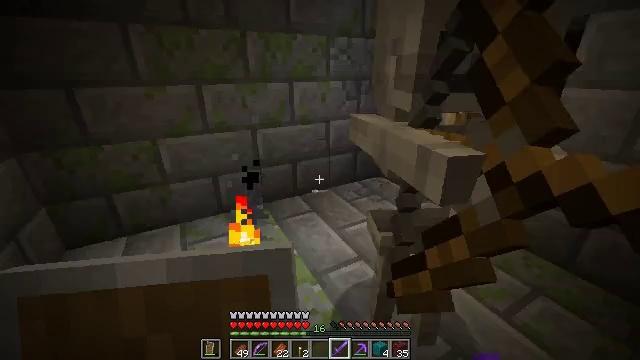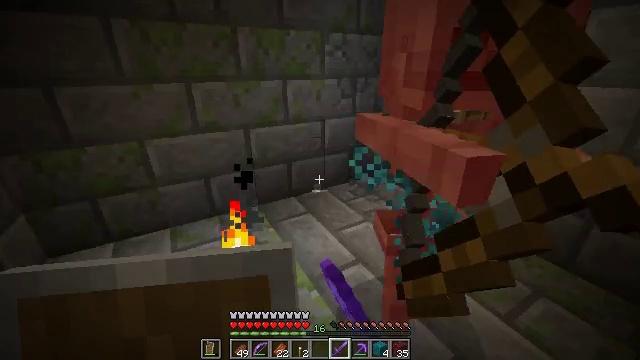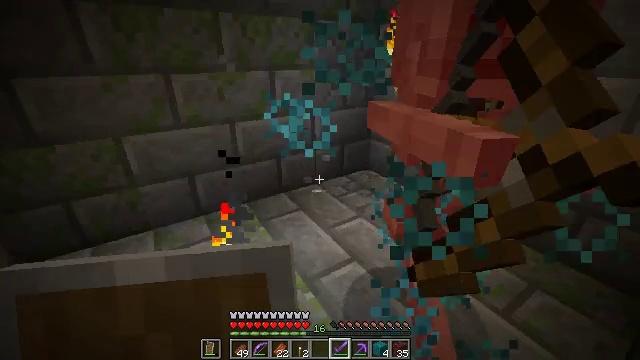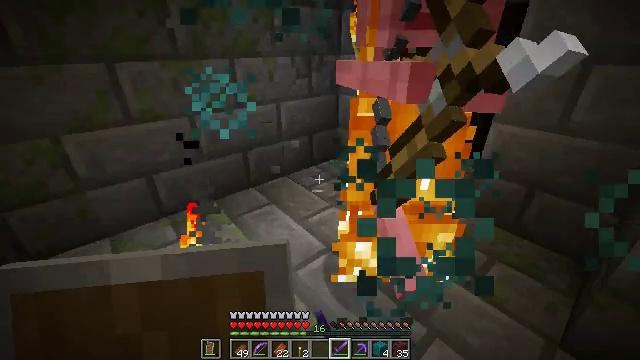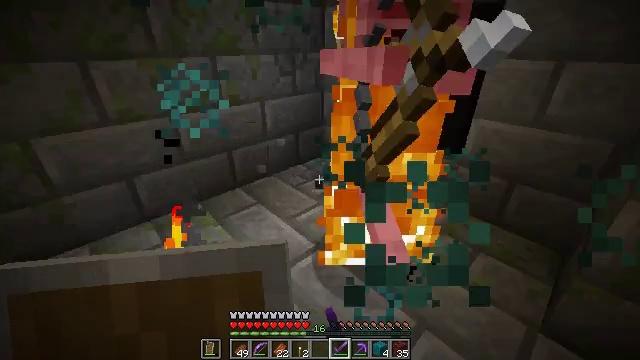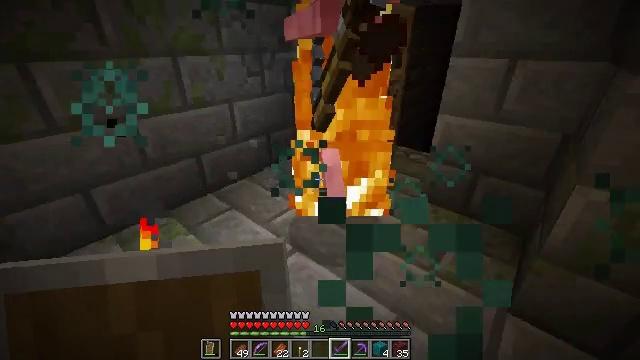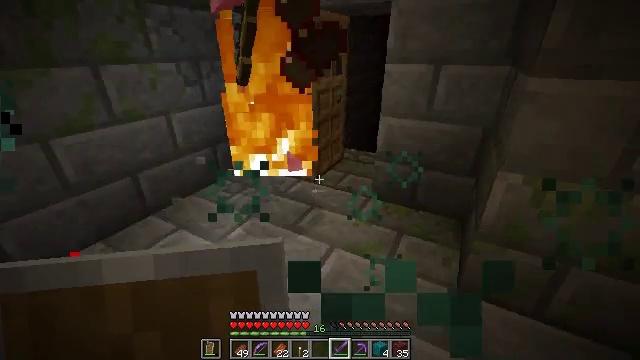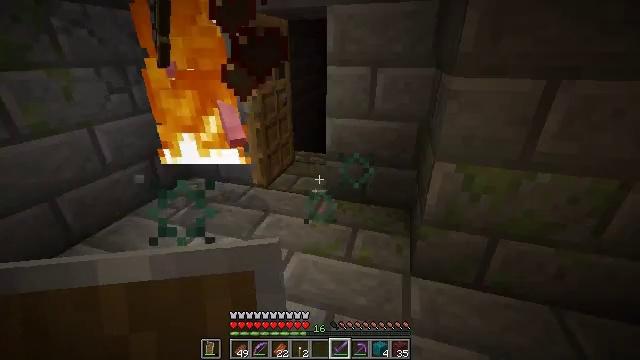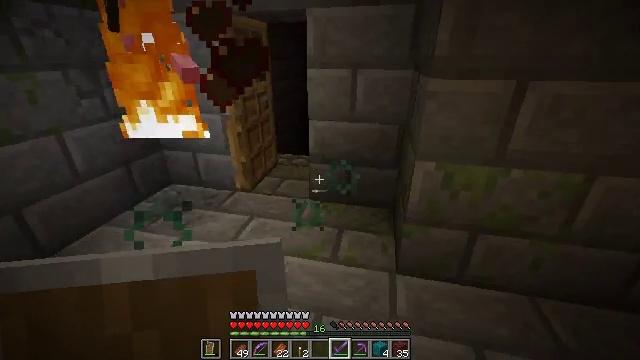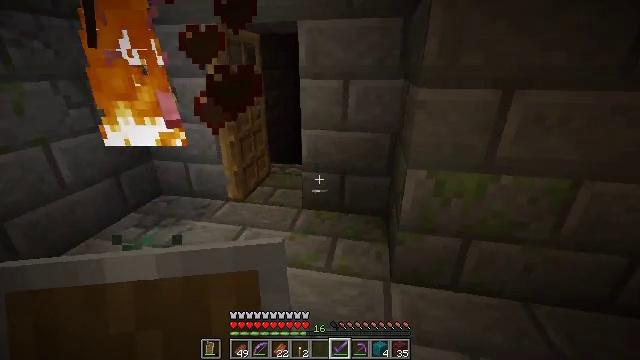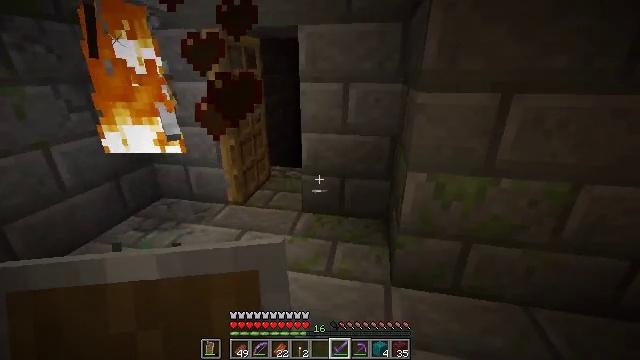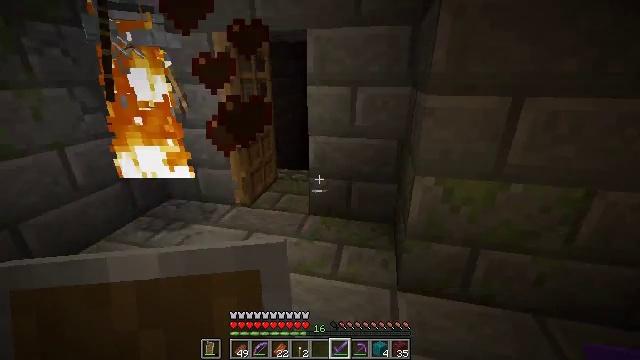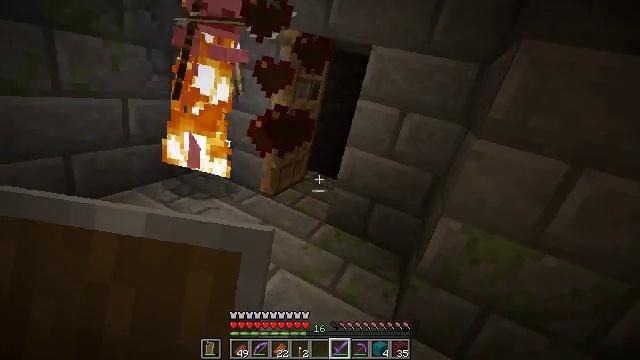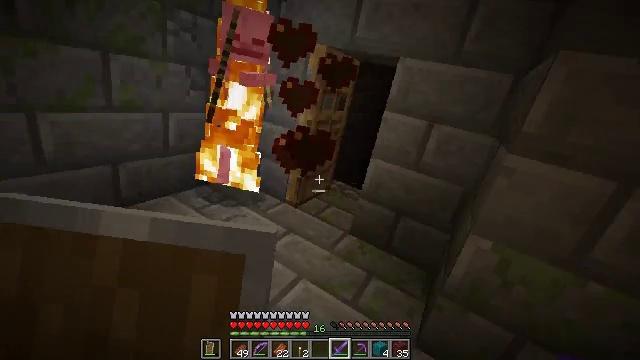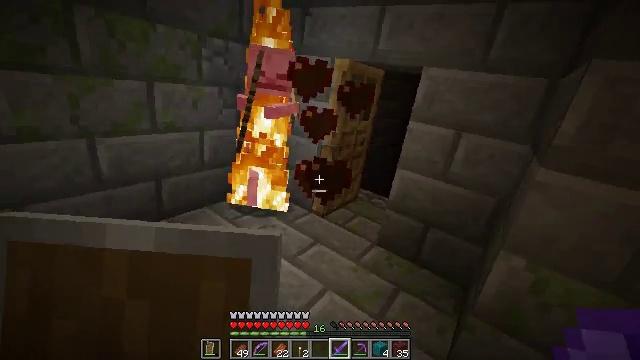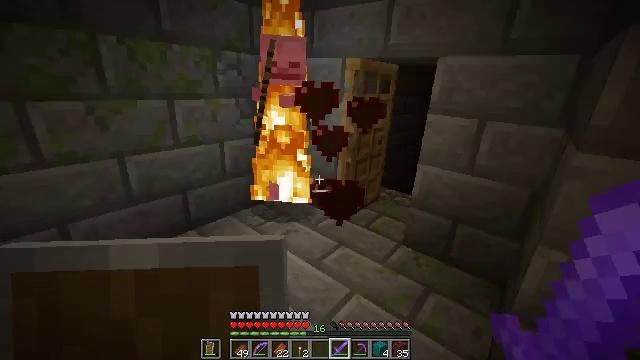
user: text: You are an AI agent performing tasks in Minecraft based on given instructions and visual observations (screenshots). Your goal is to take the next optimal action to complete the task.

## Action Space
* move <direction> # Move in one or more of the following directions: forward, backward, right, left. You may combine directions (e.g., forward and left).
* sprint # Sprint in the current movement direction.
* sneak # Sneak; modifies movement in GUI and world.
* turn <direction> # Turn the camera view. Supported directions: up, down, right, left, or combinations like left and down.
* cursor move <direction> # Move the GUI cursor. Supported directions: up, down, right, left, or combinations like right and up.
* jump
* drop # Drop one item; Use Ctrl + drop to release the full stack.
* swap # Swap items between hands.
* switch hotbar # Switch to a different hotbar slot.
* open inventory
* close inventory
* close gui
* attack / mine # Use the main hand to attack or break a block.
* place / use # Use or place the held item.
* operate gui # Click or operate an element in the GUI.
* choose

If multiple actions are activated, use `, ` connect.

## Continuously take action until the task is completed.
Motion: motion action
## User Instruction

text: Take down the wall torch for reuse.
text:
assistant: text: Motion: turn right, attack / mine
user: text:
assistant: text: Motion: turn right and down, attack / mine
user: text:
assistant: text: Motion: turn right and down, attack / mine
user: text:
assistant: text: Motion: turn right, attack / mine
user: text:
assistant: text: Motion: turn right, attack / mine
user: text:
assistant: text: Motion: turn right and up
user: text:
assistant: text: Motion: turn right
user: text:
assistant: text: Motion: turn right
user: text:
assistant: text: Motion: turn right and up
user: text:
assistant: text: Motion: no_op
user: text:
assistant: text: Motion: turn left
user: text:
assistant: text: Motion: turn left and up
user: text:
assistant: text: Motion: move forward, turn left
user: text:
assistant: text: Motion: move forward, turn left
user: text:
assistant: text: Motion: move forward, turn left
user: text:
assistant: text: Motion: turn left
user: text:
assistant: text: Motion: turn left
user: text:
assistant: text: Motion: jump
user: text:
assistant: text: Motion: turn right, jump
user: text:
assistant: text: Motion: turn right and up, jump
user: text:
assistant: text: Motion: turn right, jump
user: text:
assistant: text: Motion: move forward, jump
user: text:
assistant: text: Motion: move forward, jump
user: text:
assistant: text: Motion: move forward, jump
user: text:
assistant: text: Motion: move forward, turn left and up, jump
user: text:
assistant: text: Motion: move forward, turn left, attack / mine, jump
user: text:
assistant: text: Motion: move forward, attack / mine, jump
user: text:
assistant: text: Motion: move forward, turn left, attack / mine, jump
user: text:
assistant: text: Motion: move forward, turn left and up, jump
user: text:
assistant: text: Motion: move forward, attack / mine, jump